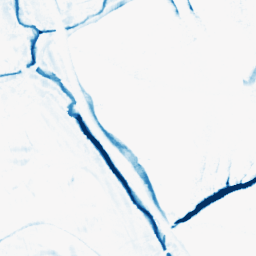
Category: morphological
Decomposition family: morphological_rect
Decomposition parameters: operation: closing
width: 10
height: 10
Upsampling method: bilinear
Upsampling parameters: scale: 2
Upsampling scale: 2